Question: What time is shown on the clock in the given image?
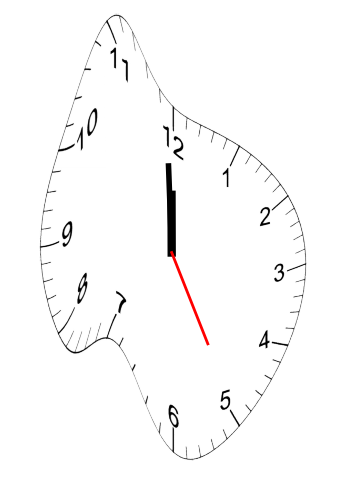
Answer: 11:59:25